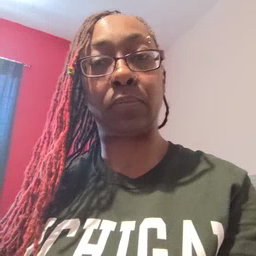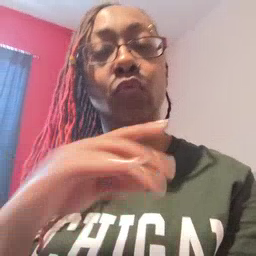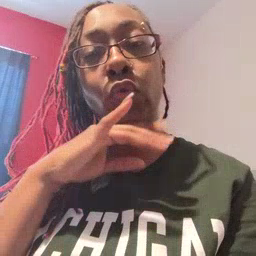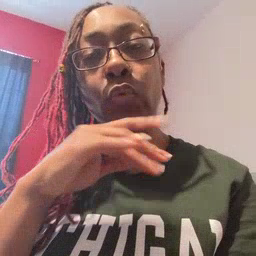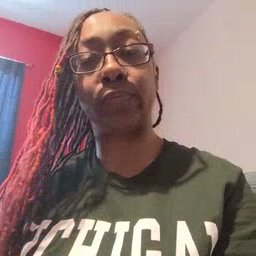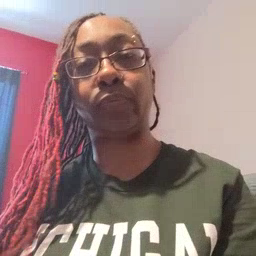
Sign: dirty